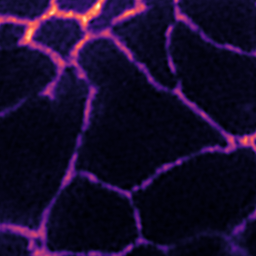
Label: Super-resolution ER image